Question: I have a problem ,i solve it but i have written a long procedure and i can't be sure that it covers all the possible cases .
The problem:
If i have a ('From A to B'), and (Many or no)
'''
('From X to Y AND From X' to Y' AND X'' to Y'' AND ....')
'''
I want to all parts of My Main interval time (AB) secondary intervals in in efficient and the least number of conditions (SQL server Procedure and C# method)?
For Example : If my Main interval From '02:00 to 10:30'
And say one secondary interval From '04:00 to 08:00'
Now i want this result : '((04:00 - 02:00) + (10:30 -08:00))* 60'
Example with graph :
in the first case the result will be :
'''
((X-A) + (B-Y)) * 60
'''
and it will be more complicated when i have many secondary periods.
## NOTE:
May be the overlap among the secondary intervals happening only when i have to compare the main period [A,B] to the of .the first set have to contain only one secondary interval and the the second set contains (many or no ) of secondary intervals .For example in the graph comparing '[A,B]' to (sets of '2,5')the first set '(2)' consists of one secondary interval and the second set '(5)' consists of three secondary intervals . and this 's the most worst case ,i need to handle.
For example :
IF my main interval is '[15:00,19:40]'
and i have two sets of secondary intervals .according to my rule at least one of these sets should consists of one secondary interval.
say the first set is '[11:00 ,16:00]'
and the second set is consists of say two secondary intervals '[10:00,15:00],[16:30,17:45]'
Now i want the result '(16:30 -16:00) +(19:40 -17:45)'
---
According to the comments :
My table is like this :
The first table contains secondary periods ,at most two sets of secondary periods in the same date for specific employee. the first set contains only one secondary period in the work day '(W)' '[work_st,work_end]',and this set will be empty if the day is weekend '[E]' and in this case no overlap among the secondary periods. and the second set may contain many secondary periods in the same date '[check_in,check_out]' ,because the employee may check_in_out many times in the same day.
'''
emp_num day_date work_st work_end check_in check_out day_state
547 2015-4-1 08:00 16:00 07:45 12:10 W
547 2015-4-1 08:00 16:00 12:45 17:24 W
547 2015-4-2 00:00 00:00 07:11 13:11 E
'''
The second table contains the main period'[A,B]' and it's a one period for this employee at that day (one record)
'''
emp_num day_date mission_in mission_out
547 2015-4-1 15:00 21:30
547 2015-4-2 8:00 14:00
'''
---
In the previous example if i have a procedure or method as required this procedure should take two parameters :
- -
in the previous example it should be like this '('2015-4-1' ,547)'
According to my explanation :
- The Main period (Mission Period) '[A,B]' from the second table :
Should be only one period in this date for that employee'[15:00,21:30]'- The secondary period for the passed date '('2015-4-1')' for that employee was two
sets of secondary periods (the worst case) from the first table The first set should contain only one secondary period (or zero
periods) '[08:00,16:00]' the second set could contain many secondary
periods (or zero periods) '[07:45,12:10]','[12:45,17:24]'
> The output should be [17:24,21:30] converted to minutes
## Note
all 'day_date,mission_in,mission_out,work_st,work_end,check_in,check_out'
are 'datetime' fields but i put just the time in the example for simplification , i want to ignore the date part except the 'day_date' because it's the date which i calculate based on in addition to the 'emp_num'.

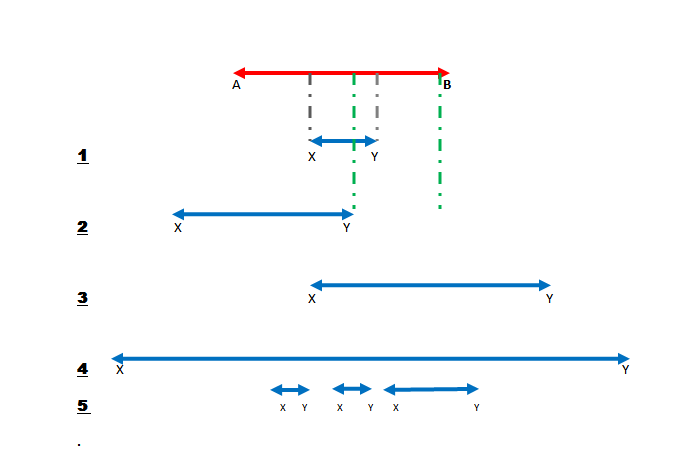
Answer: I've updated my answer with your data example and I'm adding another example for an employee 248 that uses case 2 and 5 from your graph.
'''
--load example data for emply 547
select CONVERT(int, 547) emp_num,
Convert(datetime, '2015-4-1') day_date,
Convert(datetime, '2015-4-1 08:00') work_st,
Convert(datetime, '2015-4-1 16:00') work_end,
Convert(datetime, '2015-4-1 07:45') check_in,
Convert(datetime, '2015-4-1 12:10') check_out,
'W' day_state
into #SecondaryIntervals
insert into #SecondaryIntervals select 547, '2015-4-1', '2015-4-1 08:00', '2015-4-1 16:00', '2015-4-1 12:45', '2015-4-1 17:24', 'W'
insert into #SecondaryIntervals select 547, '2015-4-2', '2015-4-2 00:00', '2015-4-2 00:00', '2015-4-2 07:11', '2015-4-2 13:11', 'E'
select CONVERT(int, 547) emp_num,
Convert(datetime, '2015-4-1') day_date,
Convert(datetime, '2015-4-1 15:00') mission_in,
Convert(datetime, '2015-4-1 21:30') mission_out
into #MainIntervals
insert into #MainIntervals select 547, '2015-4-2', '2015-4-2 8:00', '2015-4-2 14:00'
--load more example data for an employee 548 with overlapping secondary intervals
insert into #SecondaryIntervals select 548, '2015-4-1', '2015-4-1 06:00', '2015-4-1 11:00', '2015-4-1 9:00', '2015-4-1 10:00', 'W'
insert into #SecondaryIntervals select 548, '2015-4-1', '2015-4-1 06:00', '2015-4-1 11:00', '2015-4-1 10:30', '2015-4-1 12:30', 'W'
insert into #SecondaryIntervals select 548, '2015-4-1', '2015-4-1 06:00', '2015-4-1 11:00', '2015-4-1 13:15', '2015-4-1 16:00', 'W'
insert into #MainIntervals select 548, '2015-4-1', '2015-4-1 8:00', '2015-4-1 14:00'
--Populate your Offline table with the intervals in #SecondaryIntervals
select
ROW_NUMBER() over (Order by emp_num, day_date, StartDateTime, EndDateTime) Rownum,
emp_num,
day_date,
StartDateTime,
EndDateTime
into #Offline
from
(select emp_num,
day_date,
work_st StartDateTime,
work_end EndDateTime
from #SecondaryIntervals
where day_state = 'W'
Group by emp_num,
day_date,
work_st,
work_end
union
select
emp_num,
day_date,
check_in StartDateTime,
check_out EndDateTime
from #SecondaryIntervals
Group by emp_num,
day_date,
check_in,
check_out
) SecondaryIntervals
--Populate your Online table
select
ROW_NUMBER() over (Order by emp_num, day_date, mission_in, mission_out) Rownum,
emp_num,
day_date,
mission_in StartDateTime,
mission_out EndDateTime
into #Online
from #MainIntervals
group by emp_num,
day_date,
mission_in,
mission_out
-------------------------------
--find overlaping offline times
-------------------------------
declare @Finished as tinyint
set @Finished = 0
while @Finished = 0
Begin
update #Offline
set #Offline.EndDateTime = OverlapEndDates.EndDateTime
from #Offline
join
(
select #Offline.Rownum,
MAX(Overlap.EndDateTime) EndDateTime
from #Offline
join #Offline Overlap
on #Offline.emp_num = Overlap.emp_num
and #Offline.day_date = Overlap.day_date
and Overlap.StartDateTime between #Offline.StartDateTime and #Offline.EndDateTime
and #Offline.Rownum <= Overlap.Rownum
group by #Offline.Rownum
) OverlapEndDates
on #Offline.Rownum = OverlapEndDates.Rownum
--Remove Online times completely inside of online times
delete #Offline
from #Offline
join #Offline Overlap
on #Offline.emp_num = Overlap.emp_num
and #Offline.day_date = Overlap.day_date
and #Offline.StartDateTime between Overlap.StartDateTime and Overlap.EndDateTime
and #Offline.EndDateTime between Overlap.StartDateTime and Overlap.EndDateTime
and #Offline.Rownum > Overlap.Rownum
--LOOK IF THERE ARE ANY MORE CHAINS LEFT
IF NOT EXISTS(
select #Offline.Rownum,
MAX(Overlap.EndDateTime) EndDateTime
from #Offline
join #Offline Overlap
on #Offline.emp_num = Overlap.emp_num
and #Offline.day_date = Overlap.day_date
and Overlap.StartDateTime between #Offline.StartDateTime and #Offline.EndDateTime
and #Offline.Rownum < Overlap.Rownum
group by #Offline.Rownum
)
SET @Finished = 1
END
-------------------------------
--Modify Online times with offline ranges
-------------------------------
--delete any Online times completely inside offline range
delete #Online
from #Online
join #Offline
on #Online.emp_num = #Offline.emp_num
and #Online.day_date = #Offline.day_date
and #Online.StartDateTime between #Offline.StartDateTime and #Offline.EndDateTime
and #Online.EndDateTime between #Offline.StartDateTime and #Offline.EndDateTime
--Find Online Times with offline range at the beginning
update #Online
set #Online.StartDateTime = #Offline.EndDateTime
from #Online
join #Offline
on #Online.emp_num = #Offline.emp_num
and #Online.day_date = #Offline.day_date
and #Online.StartDateTime between #Offline.StartDateTime and #Offline.EndDateTime
and #Online.EndDateTime >= #Offline.EndDateTime
--Find Online Times with offline range at the end
update #Online
set #Online.EndDateTime = #Offline.StartDateTime
from #Online
join #Offline
on #Online.emp_num = #Offline.emp_num
and #Online.day_date = #Offline.day_date
and #Online.StartDateTime <= #Offline.StartDateTime
and #Online.EndDateTime between #Offline.StartDateTime and #Offline.EndDateTime
--Find Online Times with offline range punched in the middle
select #Online.Rownum,
#Offline.Rownum OfflineRow,
#Offline.StartDateTime,
#Offline.EndDateTime,
ROW_NUMBER() over (Partition by #Online.Rownum order by #Offline.Rownum Desc) OfflineHoleNumber
into #OfflineHoles
from #Online
join #Offline
on #Online.emp_num = #Offline.emp_num
and #Online.day_date = #Offline.day_date
and #Offline.StartDateTime between #Online.StartDateTime and #Online.EndDateTime
and #Offline.EndDateTime between #Online.StartDateTime and #Online.EndDateTime
declare @HoleNumber as integer
select @HoleNumber = isnull(MAX(OfflineHoleNumber),0) from #OfflineHoles
--Punch the holes out of the online times
While @HoleNumber > 0
Begin
insert into #Online
select
-1 Rownum,
#Online.emp_num,
#Online.day_date,
#OfflineHoles.EndDateTime StartDateTime,
#Online.EndDateTime EndDateTime
from #Online
join #OfflineHoles
on #Online.Rownum = #OfflineHoles.Rownum
where OfflineHoleNumber = @HoleNumber
update #Online
set #Online.EndDateTime = #OfflineHoles.StartDateTime
from #Online
join #OfflineHoles
on #Online.Rownum = #OfflineHoles.Rownum
where OfflineHoleNumber = @HoleNumber
set @HoleNumber=@HoleNumber-1
end
--Output total hours
select emp_num, day_date,
SUM(datediff(second,StartDateTime, EndDateTime)) / 3600.0 TotalHr,
SUM(datediff(second,StartDateTime, EndDateTime)) / 60.0 TotalMin
from #Online
group by emp_num, day_date
order by 1, 2
--see how it split up the online intervals
select emp_num, day_date, StartDateTime, EndDateTime
from #Online
order by 1, 2, 3, 4
'''
Output is:
'''
emp_num day_date TotalHr TotalMin
----------- ----------------------- --------------------------------------- ---------------------------------------
547 2015-04-01 00:00:00.000 4.100000 246.000000
547 2015-04-02 00:00:00.000 0.816666 49.000000
548 2015-04-01 00:00:00.000 0.750000 45.000000
(3 row(s) affected)
emp_num day_date StartDateTime EndDateTime
----------- ----------------------- ----------------------- -----------------------
547 2015-04-01 00:00:00.<PHONE>-01 17:24:00.<PHONE>-01 21:30:00.000
547 2015-04-02 00:00:00.<PHONE>-02 13:11:00.<PHONE>-02 14:00:00.000
548 2015-04-01 00:00:00.<PHONE>-01 12:30:00.<PHONE>-01 13:15:00.000
(3 row(s) affected)
'''
I left my other answer posted because it's more generic in case someone else wants to snag it. I see you added a bounty to this question. Let me know if there's something specific about my answer that doesn't satisfy you and I'll try to help you out. I process thousands of intervals with this method and it returns in just a few seconds.